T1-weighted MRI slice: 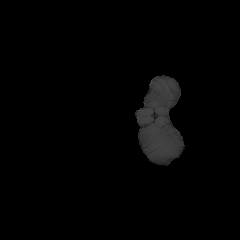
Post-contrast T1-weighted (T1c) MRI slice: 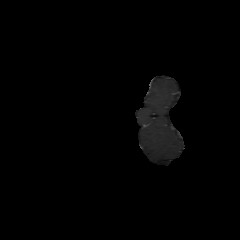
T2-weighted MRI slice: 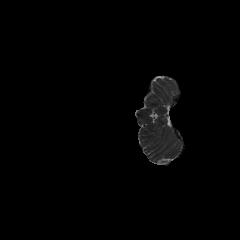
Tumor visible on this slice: no